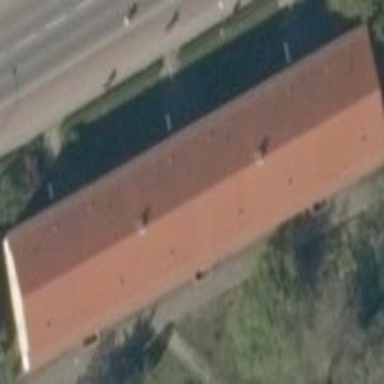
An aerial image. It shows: Gabled roof on building that houses apartments.